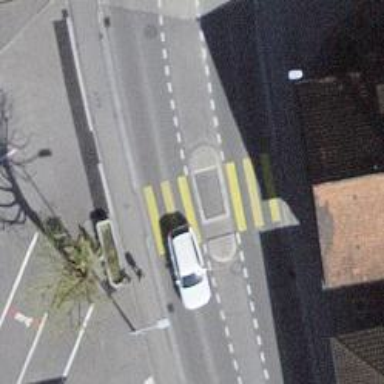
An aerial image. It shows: Footway with zebra crossing.